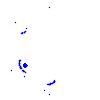
Particle: pion